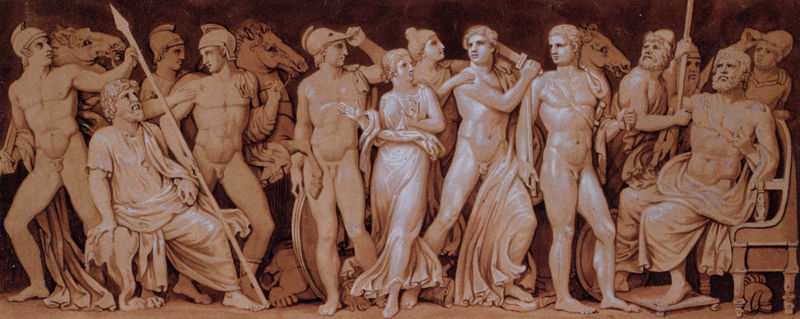
Titel: Achill auf Skyros (Achill, gegen Agamemnon zürnend)
Künstler: Johann Heinrich Wilhelm Tischbein
Standort: Marbach (am Neckar)
Institution: Schiller-Nationalmuseum
Schlagwörter: akt, dunkel, fuß, gruppe, hand, kampf, körper, mann, nackt, schatten, weiß, akte, frauen, menschen, ocker, sitzen, bewegung, braun, brust, frau, frisur, hell, hintergrund, kleid, licht, marmor, mitte, männer, stuhl, zeichnung, blick, tuch, beige, malerei, menge, alt, bart, jung, falten, stehen, stein, vollbart, bild, gesten, boden, gewand, haare, sessel, sitzend, stehend, stoff, tücher, gewänder, klassizismus, locken, pferd, pferde, statue, zügel, relief, bein, brüste, füße, sitz, stab, zug, dehnen, grisaille, sepia, figuren, schlacht, könig, lanze, soldaten, thron, muskeln, glanz, nabel, faltenwurf, nackte, geschlecht, knie, foto, leiber, barfuss, penis, schild, alter, antike, philosoph, ideal, jugend, plastisch, schwert, schwerter, helm, mythologie, menschenmenge, fürst, rüstung, sieg, trense, rom, übungen, fries, helme, farbfoto, stuhlbein, ross, antik, griechen, götter, niederlage, zeus, olymp, griechisch, krieger, zentral, entführung, empfang, griechenland, lanzen, umhänge, zentrum, könige, speer, speere, fresko, personengruppe, hermes, odysseus, rösser, helden, pegasus, strecken, gruß, saphir, tuche, römisch, göttinnen, grüßen, troja, adonis, sagen, gehöht, freske, gewandt, penisse, skulpturengruppe, parnass, marmorrelief, sabinerinnen, schalcht, moduliert, speerwerfer, griechische götter, lockn, göter, phrygier, idel, dunn, faltenwürfe, ohilosoph, spitzlichter, muekeln